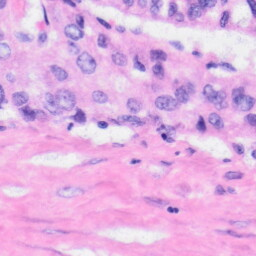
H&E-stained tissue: Liver